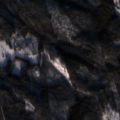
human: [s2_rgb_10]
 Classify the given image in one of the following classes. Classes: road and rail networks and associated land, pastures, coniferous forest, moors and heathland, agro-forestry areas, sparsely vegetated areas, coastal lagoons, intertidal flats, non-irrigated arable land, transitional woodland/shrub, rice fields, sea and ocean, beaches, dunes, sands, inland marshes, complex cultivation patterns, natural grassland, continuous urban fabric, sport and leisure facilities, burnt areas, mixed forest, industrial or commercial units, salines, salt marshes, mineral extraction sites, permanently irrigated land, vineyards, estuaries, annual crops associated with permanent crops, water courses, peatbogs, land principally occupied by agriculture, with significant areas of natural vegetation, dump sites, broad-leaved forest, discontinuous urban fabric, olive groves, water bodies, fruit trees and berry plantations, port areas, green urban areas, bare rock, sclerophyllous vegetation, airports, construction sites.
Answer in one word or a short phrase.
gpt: land principally occupied by agriculture, with significant areas of natural vegetation, coniferous forest